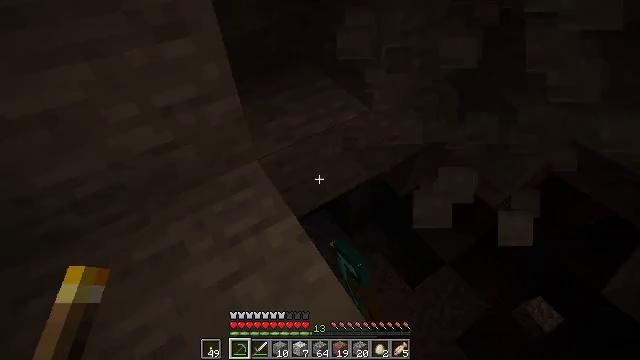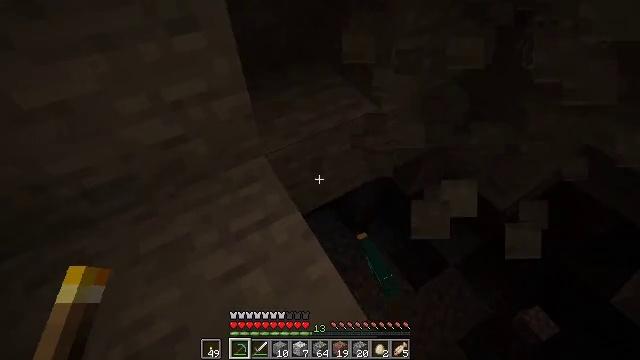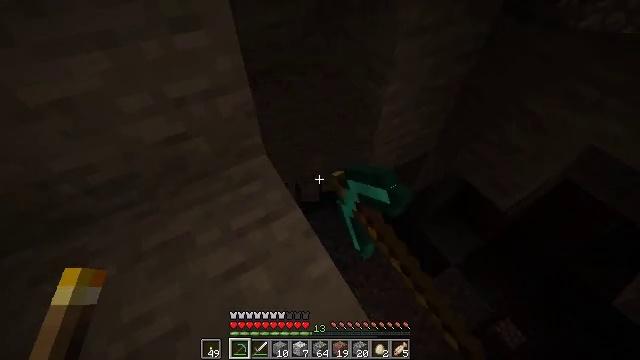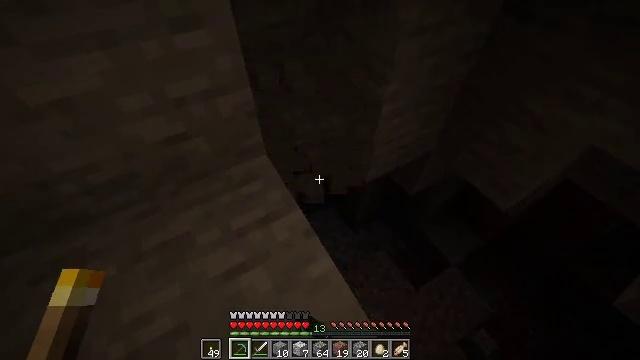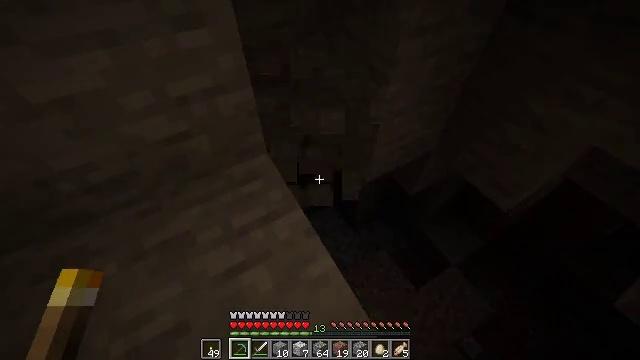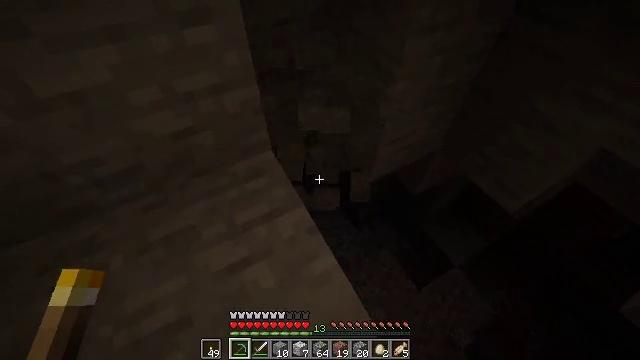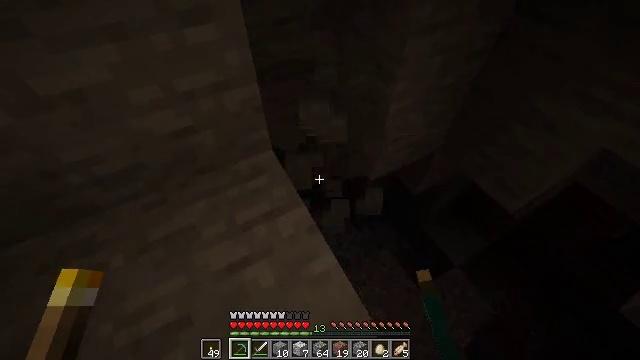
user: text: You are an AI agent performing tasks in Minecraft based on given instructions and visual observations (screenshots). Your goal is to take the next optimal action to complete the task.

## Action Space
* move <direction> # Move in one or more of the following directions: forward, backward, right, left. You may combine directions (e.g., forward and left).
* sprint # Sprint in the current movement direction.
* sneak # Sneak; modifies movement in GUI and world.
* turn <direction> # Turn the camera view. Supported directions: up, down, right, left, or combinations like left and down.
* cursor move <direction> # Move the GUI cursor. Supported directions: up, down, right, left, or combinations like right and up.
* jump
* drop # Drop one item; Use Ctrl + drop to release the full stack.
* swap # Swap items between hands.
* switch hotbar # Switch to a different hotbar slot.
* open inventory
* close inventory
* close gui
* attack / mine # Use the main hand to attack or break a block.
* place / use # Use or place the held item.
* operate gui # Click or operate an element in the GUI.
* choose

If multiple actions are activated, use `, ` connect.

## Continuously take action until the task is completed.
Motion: motion action
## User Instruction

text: Deal with the infested stone carefully.
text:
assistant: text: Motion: sneak, turn left, attack / mine
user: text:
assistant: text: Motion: sneak, attack / mine
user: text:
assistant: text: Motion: sneak, attack / mine
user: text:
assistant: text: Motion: sneak, attack / mine
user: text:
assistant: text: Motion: sneak, turn left, attack / mine
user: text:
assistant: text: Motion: sneak, attack / mine
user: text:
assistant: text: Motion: sneak, attack / mine